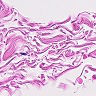
Metastatic tissue present: no